Interaction volume radius: 10 \u00c5
Interaction volume height: 25 \u00c5
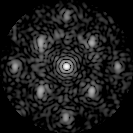
Disorder parameter: 0.4574